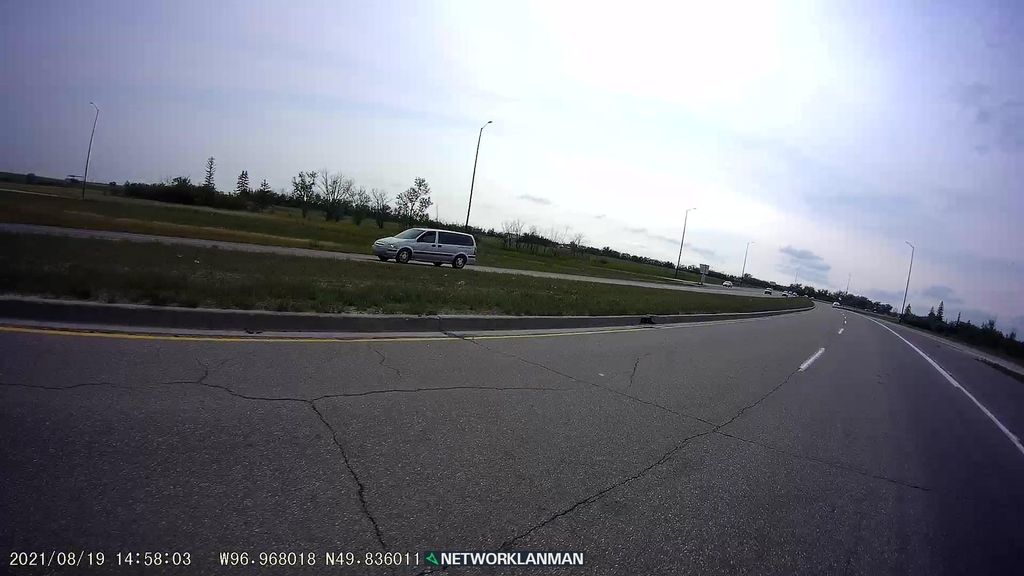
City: winnipeg